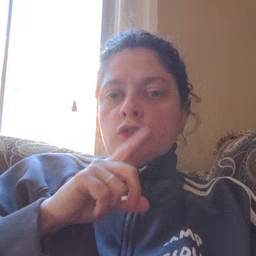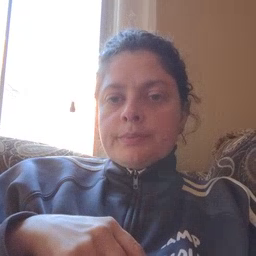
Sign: shhh